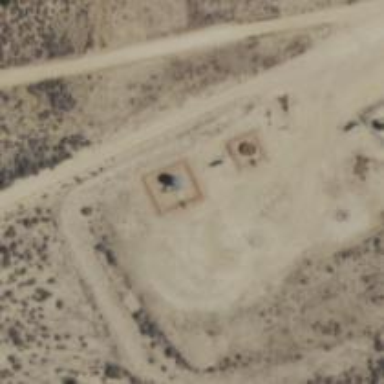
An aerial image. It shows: Storage tank that is man-made.